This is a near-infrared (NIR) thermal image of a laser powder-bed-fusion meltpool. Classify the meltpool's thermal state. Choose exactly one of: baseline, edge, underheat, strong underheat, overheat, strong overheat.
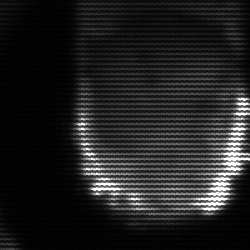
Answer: baseline